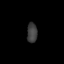
Tissue: prostate
Cell type: NK cells
Senescence score: 0.7485
Nuclear area (px): 199
Mean DAPI intensity: 61.945